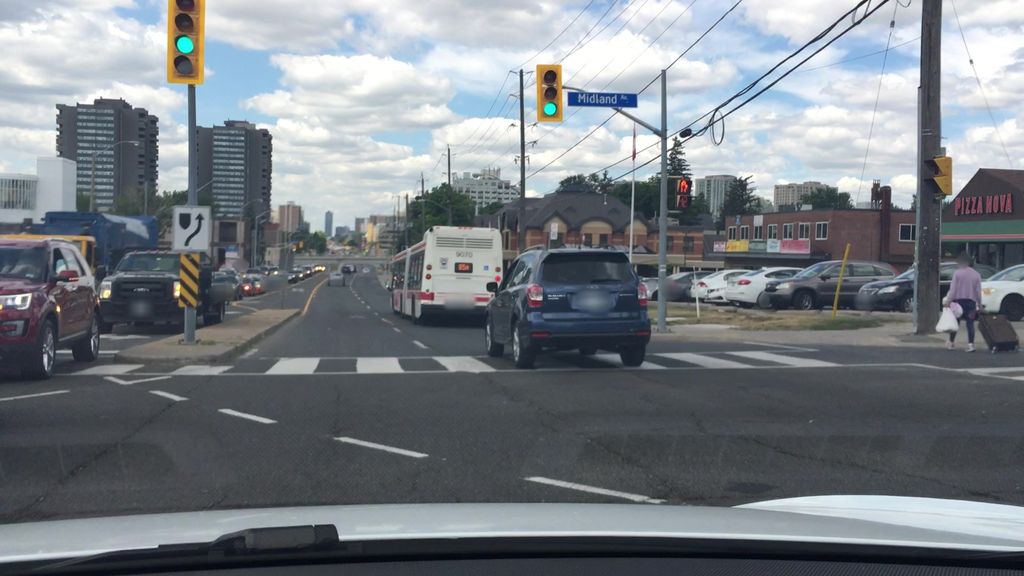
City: toronto